Question: Is it possible to use categories or some sort of headers with a 'GridView' in Android?
I put together a quick illustration of what I was thinking about:

Thanks a lot.
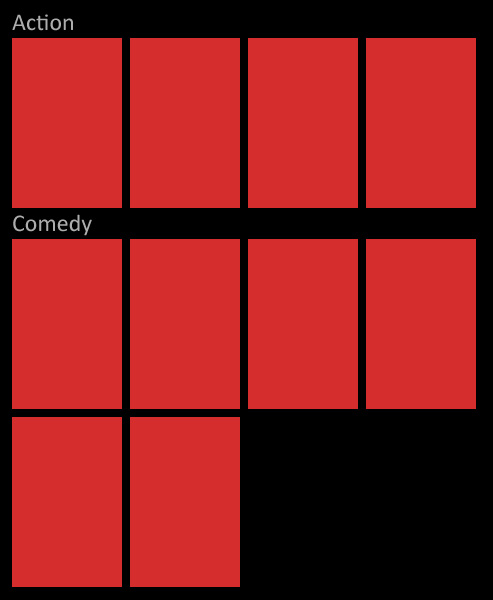
Answer: You can use <URL> library directly or as a model to create your own widget.